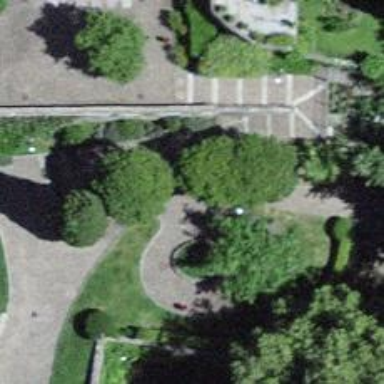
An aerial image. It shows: Cobblestone footway.